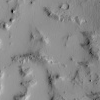
Atmospheric dust classification: not_dusty